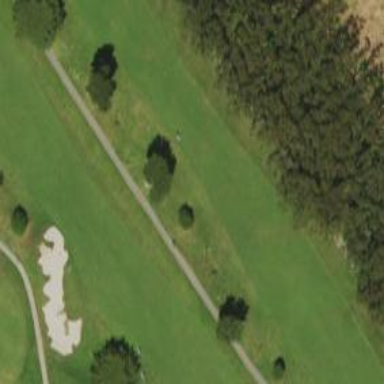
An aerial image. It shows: View of golf hole.